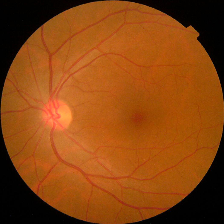
Diabetic retinopathy grade: No DR